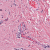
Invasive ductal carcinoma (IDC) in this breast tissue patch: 0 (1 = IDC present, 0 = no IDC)